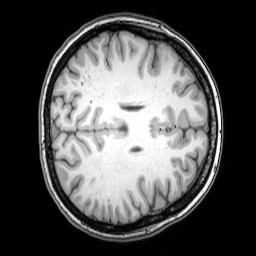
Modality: T1w
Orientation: axial
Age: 26
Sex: female
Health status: healthy
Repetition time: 0.081 s
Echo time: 0.037 s